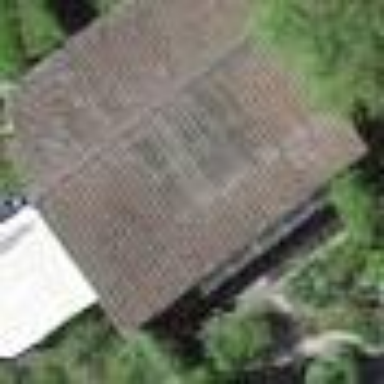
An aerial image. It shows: Shed building.